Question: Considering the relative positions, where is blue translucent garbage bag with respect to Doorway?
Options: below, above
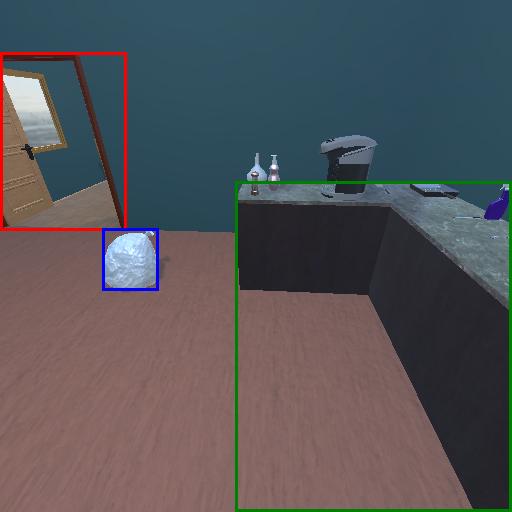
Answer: below